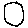
Label: circle